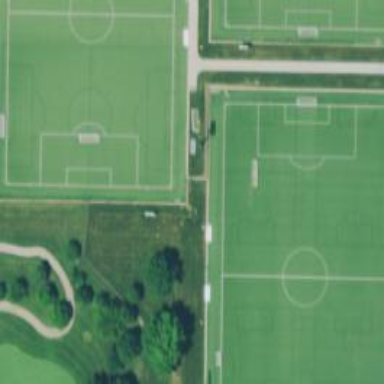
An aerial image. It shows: Artificial turf soccer pitch for leisure sport activities.